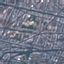
Label: Residential